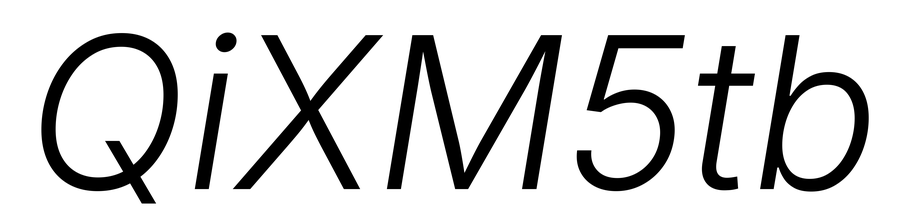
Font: Inter-Italic_Light_Italic